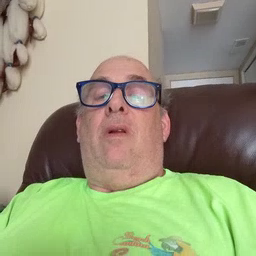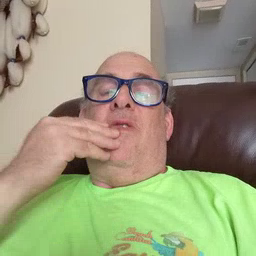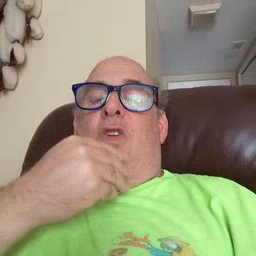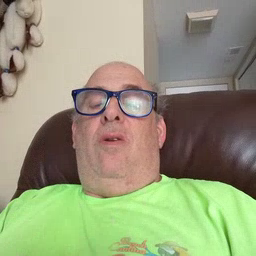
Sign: flower